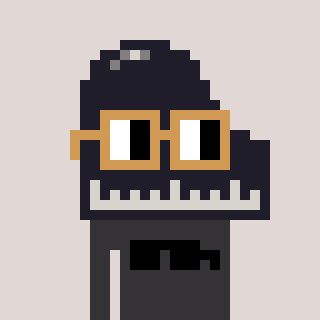
a pixel art character with square brown glasses, a piano-shaped head and a grayscale-colored body on a warm background